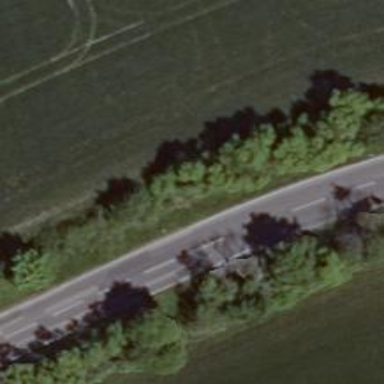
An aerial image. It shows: Row of deciduous broadleaved trees.